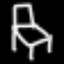
Label: chair